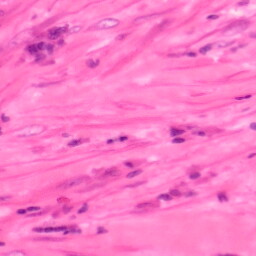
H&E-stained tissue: Colon